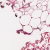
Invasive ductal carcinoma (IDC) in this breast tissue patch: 0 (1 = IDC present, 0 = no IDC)